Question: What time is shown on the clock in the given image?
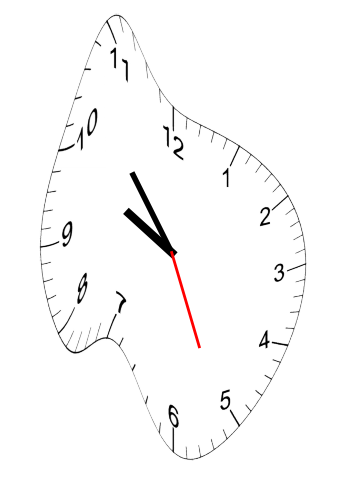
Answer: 09:53:26